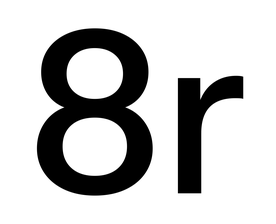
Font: InstrumentSans_Medium